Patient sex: F
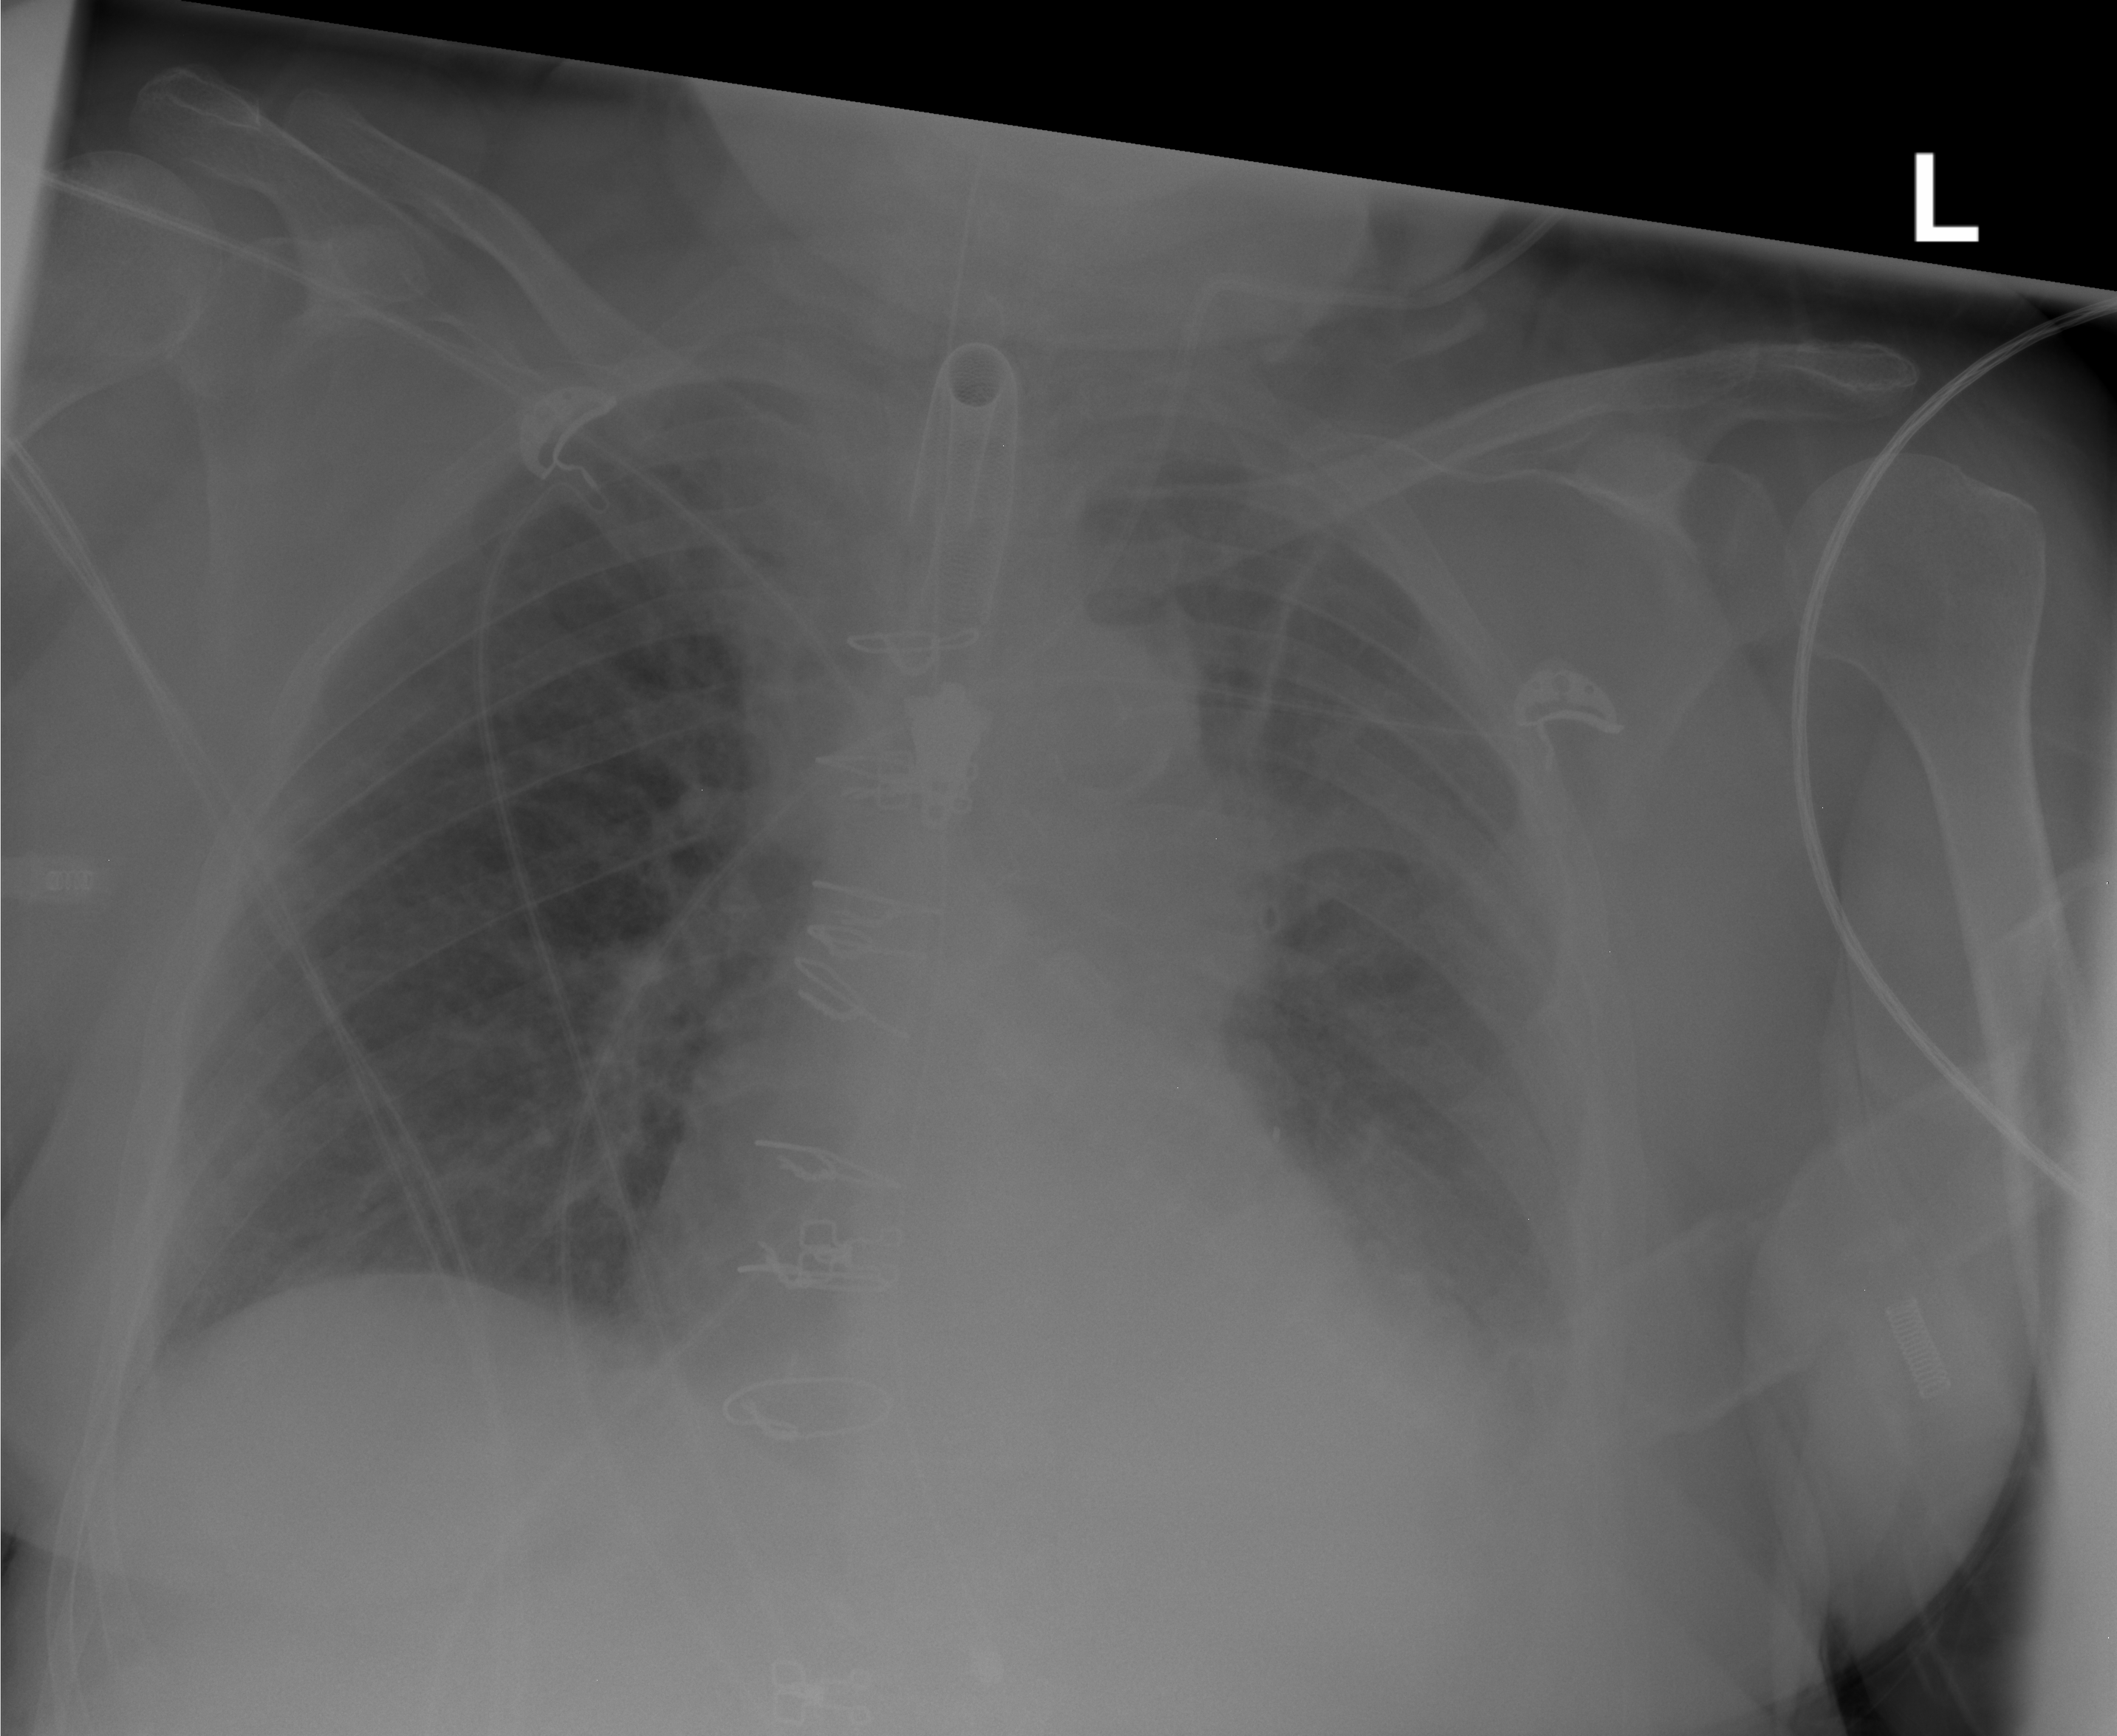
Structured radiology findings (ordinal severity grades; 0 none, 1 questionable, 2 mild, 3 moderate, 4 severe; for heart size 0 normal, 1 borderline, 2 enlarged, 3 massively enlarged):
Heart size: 1
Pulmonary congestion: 2
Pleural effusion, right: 0
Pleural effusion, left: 2
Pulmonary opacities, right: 1
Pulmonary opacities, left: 2
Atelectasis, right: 1
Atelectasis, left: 2